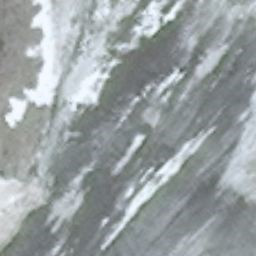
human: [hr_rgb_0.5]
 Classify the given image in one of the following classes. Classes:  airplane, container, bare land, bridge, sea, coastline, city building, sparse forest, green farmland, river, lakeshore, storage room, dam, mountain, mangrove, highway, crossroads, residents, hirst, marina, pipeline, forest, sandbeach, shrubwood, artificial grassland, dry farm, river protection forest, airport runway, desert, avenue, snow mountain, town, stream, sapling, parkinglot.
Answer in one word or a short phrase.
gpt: snow mountain